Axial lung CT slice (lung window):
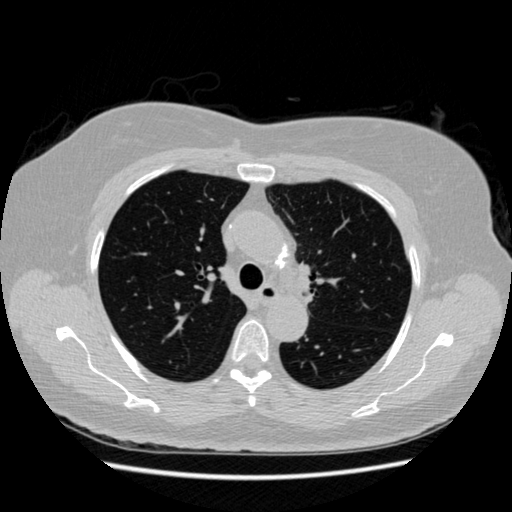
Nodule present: no